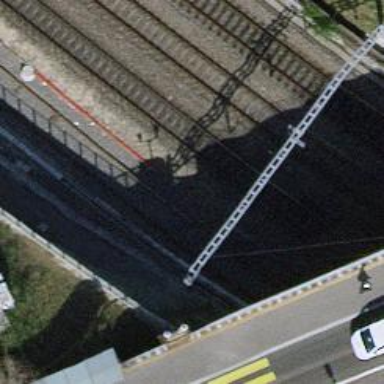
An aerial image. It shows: Electrified contact line.